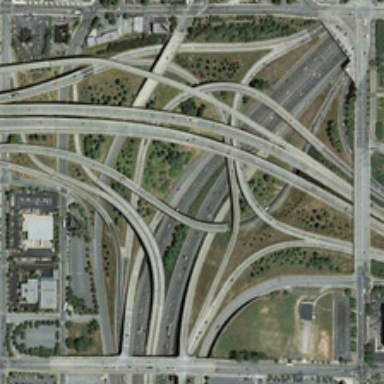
Several buildings are near a complicated viaduct .